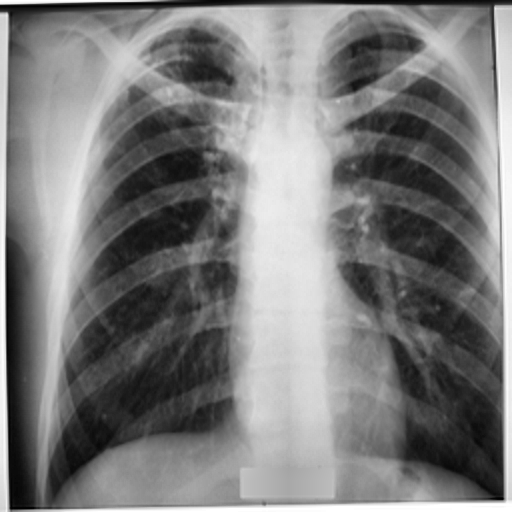
Finding: TUBERCULOSIS